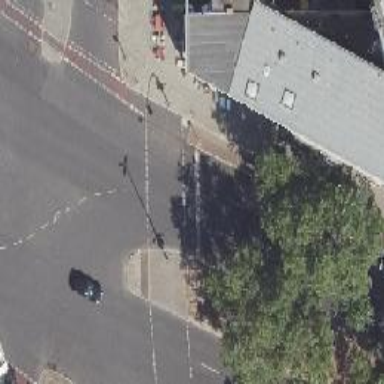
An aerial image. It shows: Road with traffic signals.